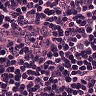
Metastatic tissue present: yes